Brain MRI, t1w sequence, axial 2D slice.
Patient: age 40, sex F, weight 95 kg, height 1.95 m
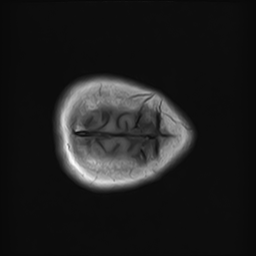